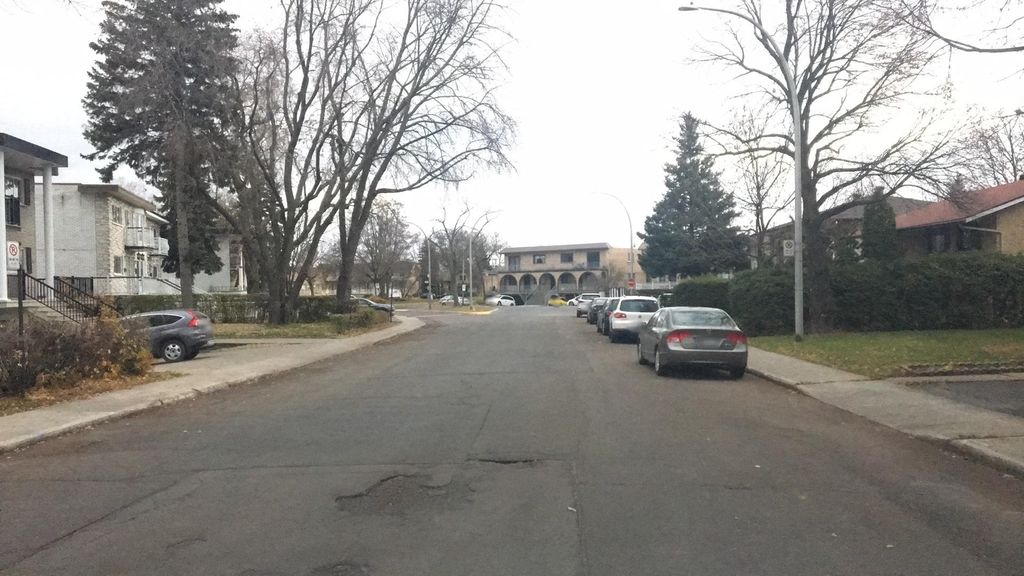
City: montreal